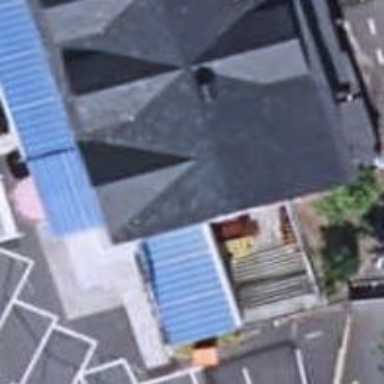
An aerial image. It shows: Restaurant.